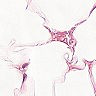
Metastatic tissue present: no